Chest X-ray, AP view. Patient: 46 years old, sex F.
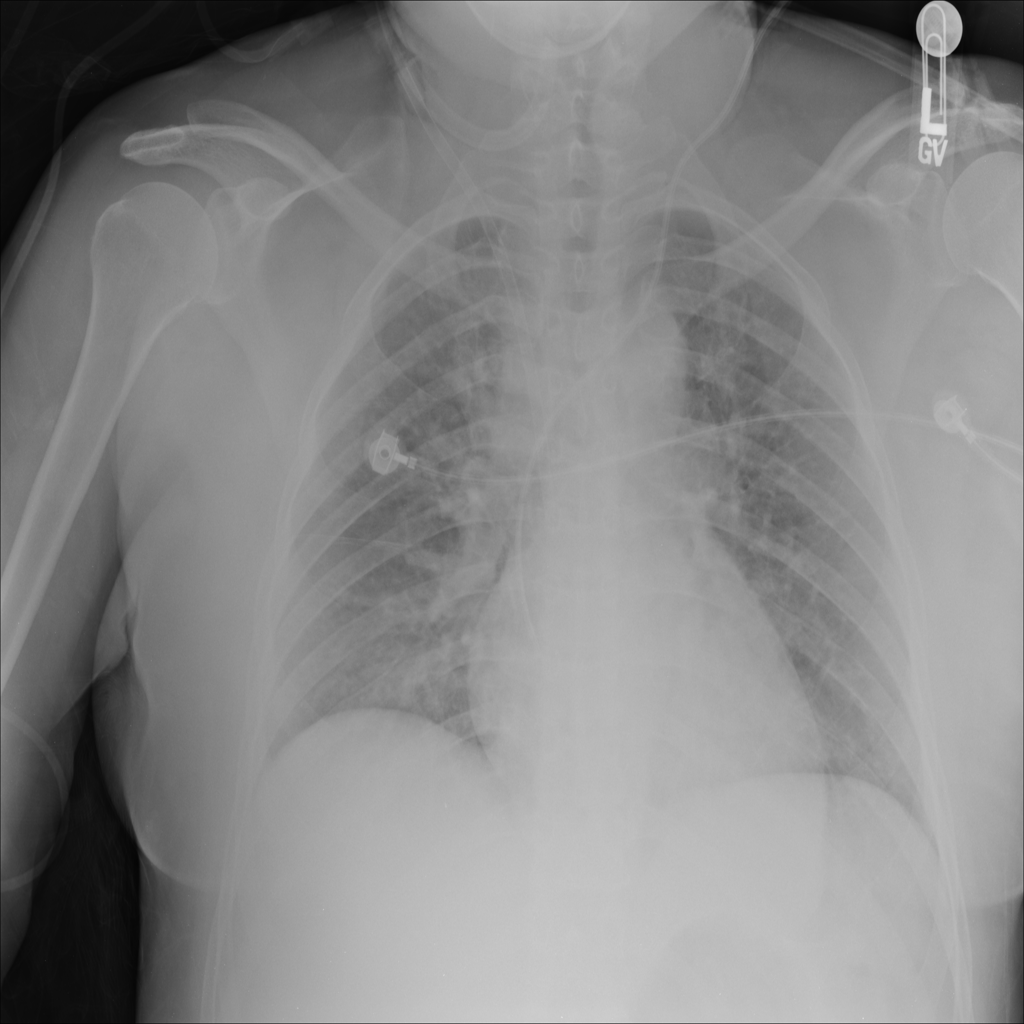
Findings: No Finding